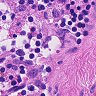
Metastatic tissue present: no